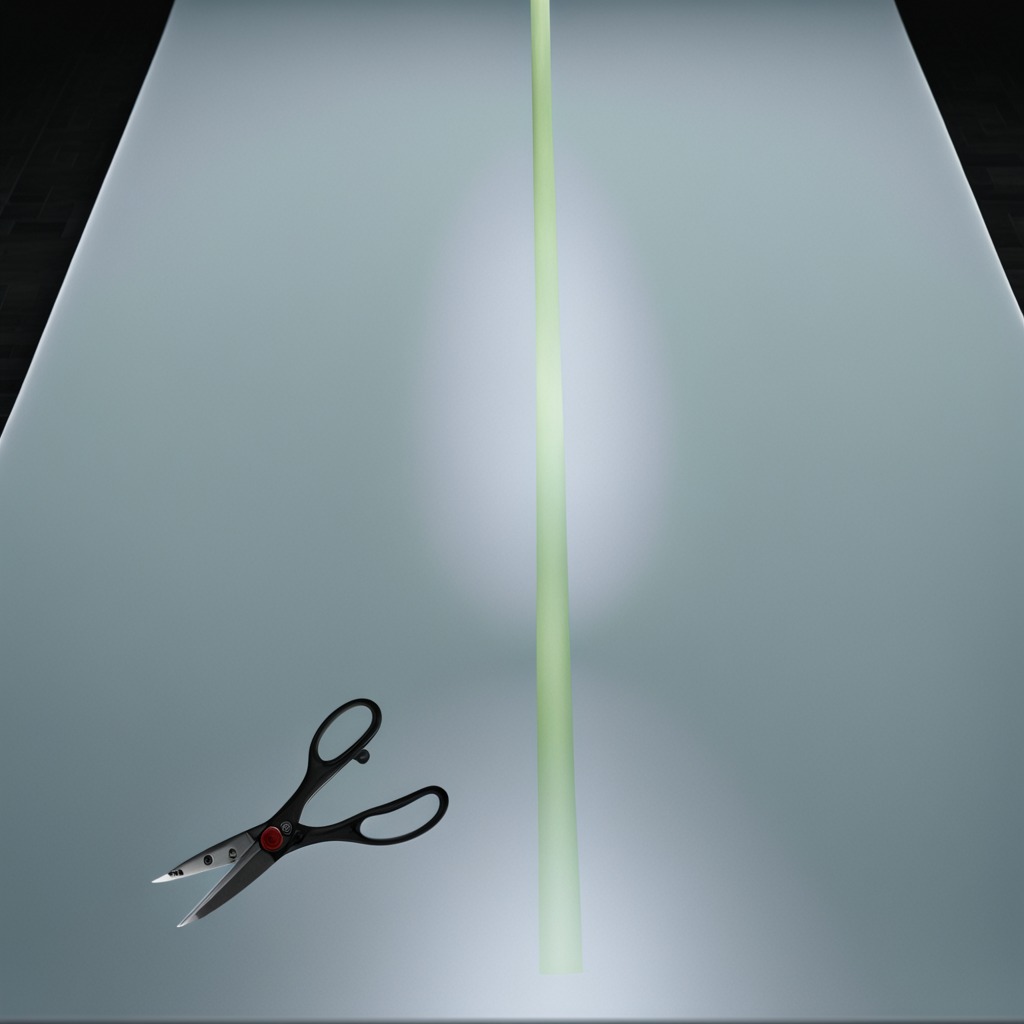
A scissor lies on a clean empty table in a railway signal maintenance room lit by harsh overhead fluorescents photorealistic surface textures crisp shadows high dynamic range